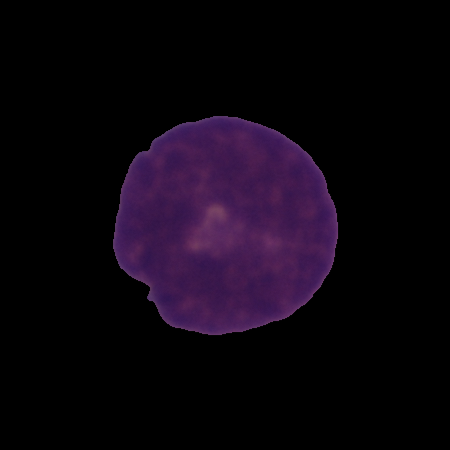
Label: cancer